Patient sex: M
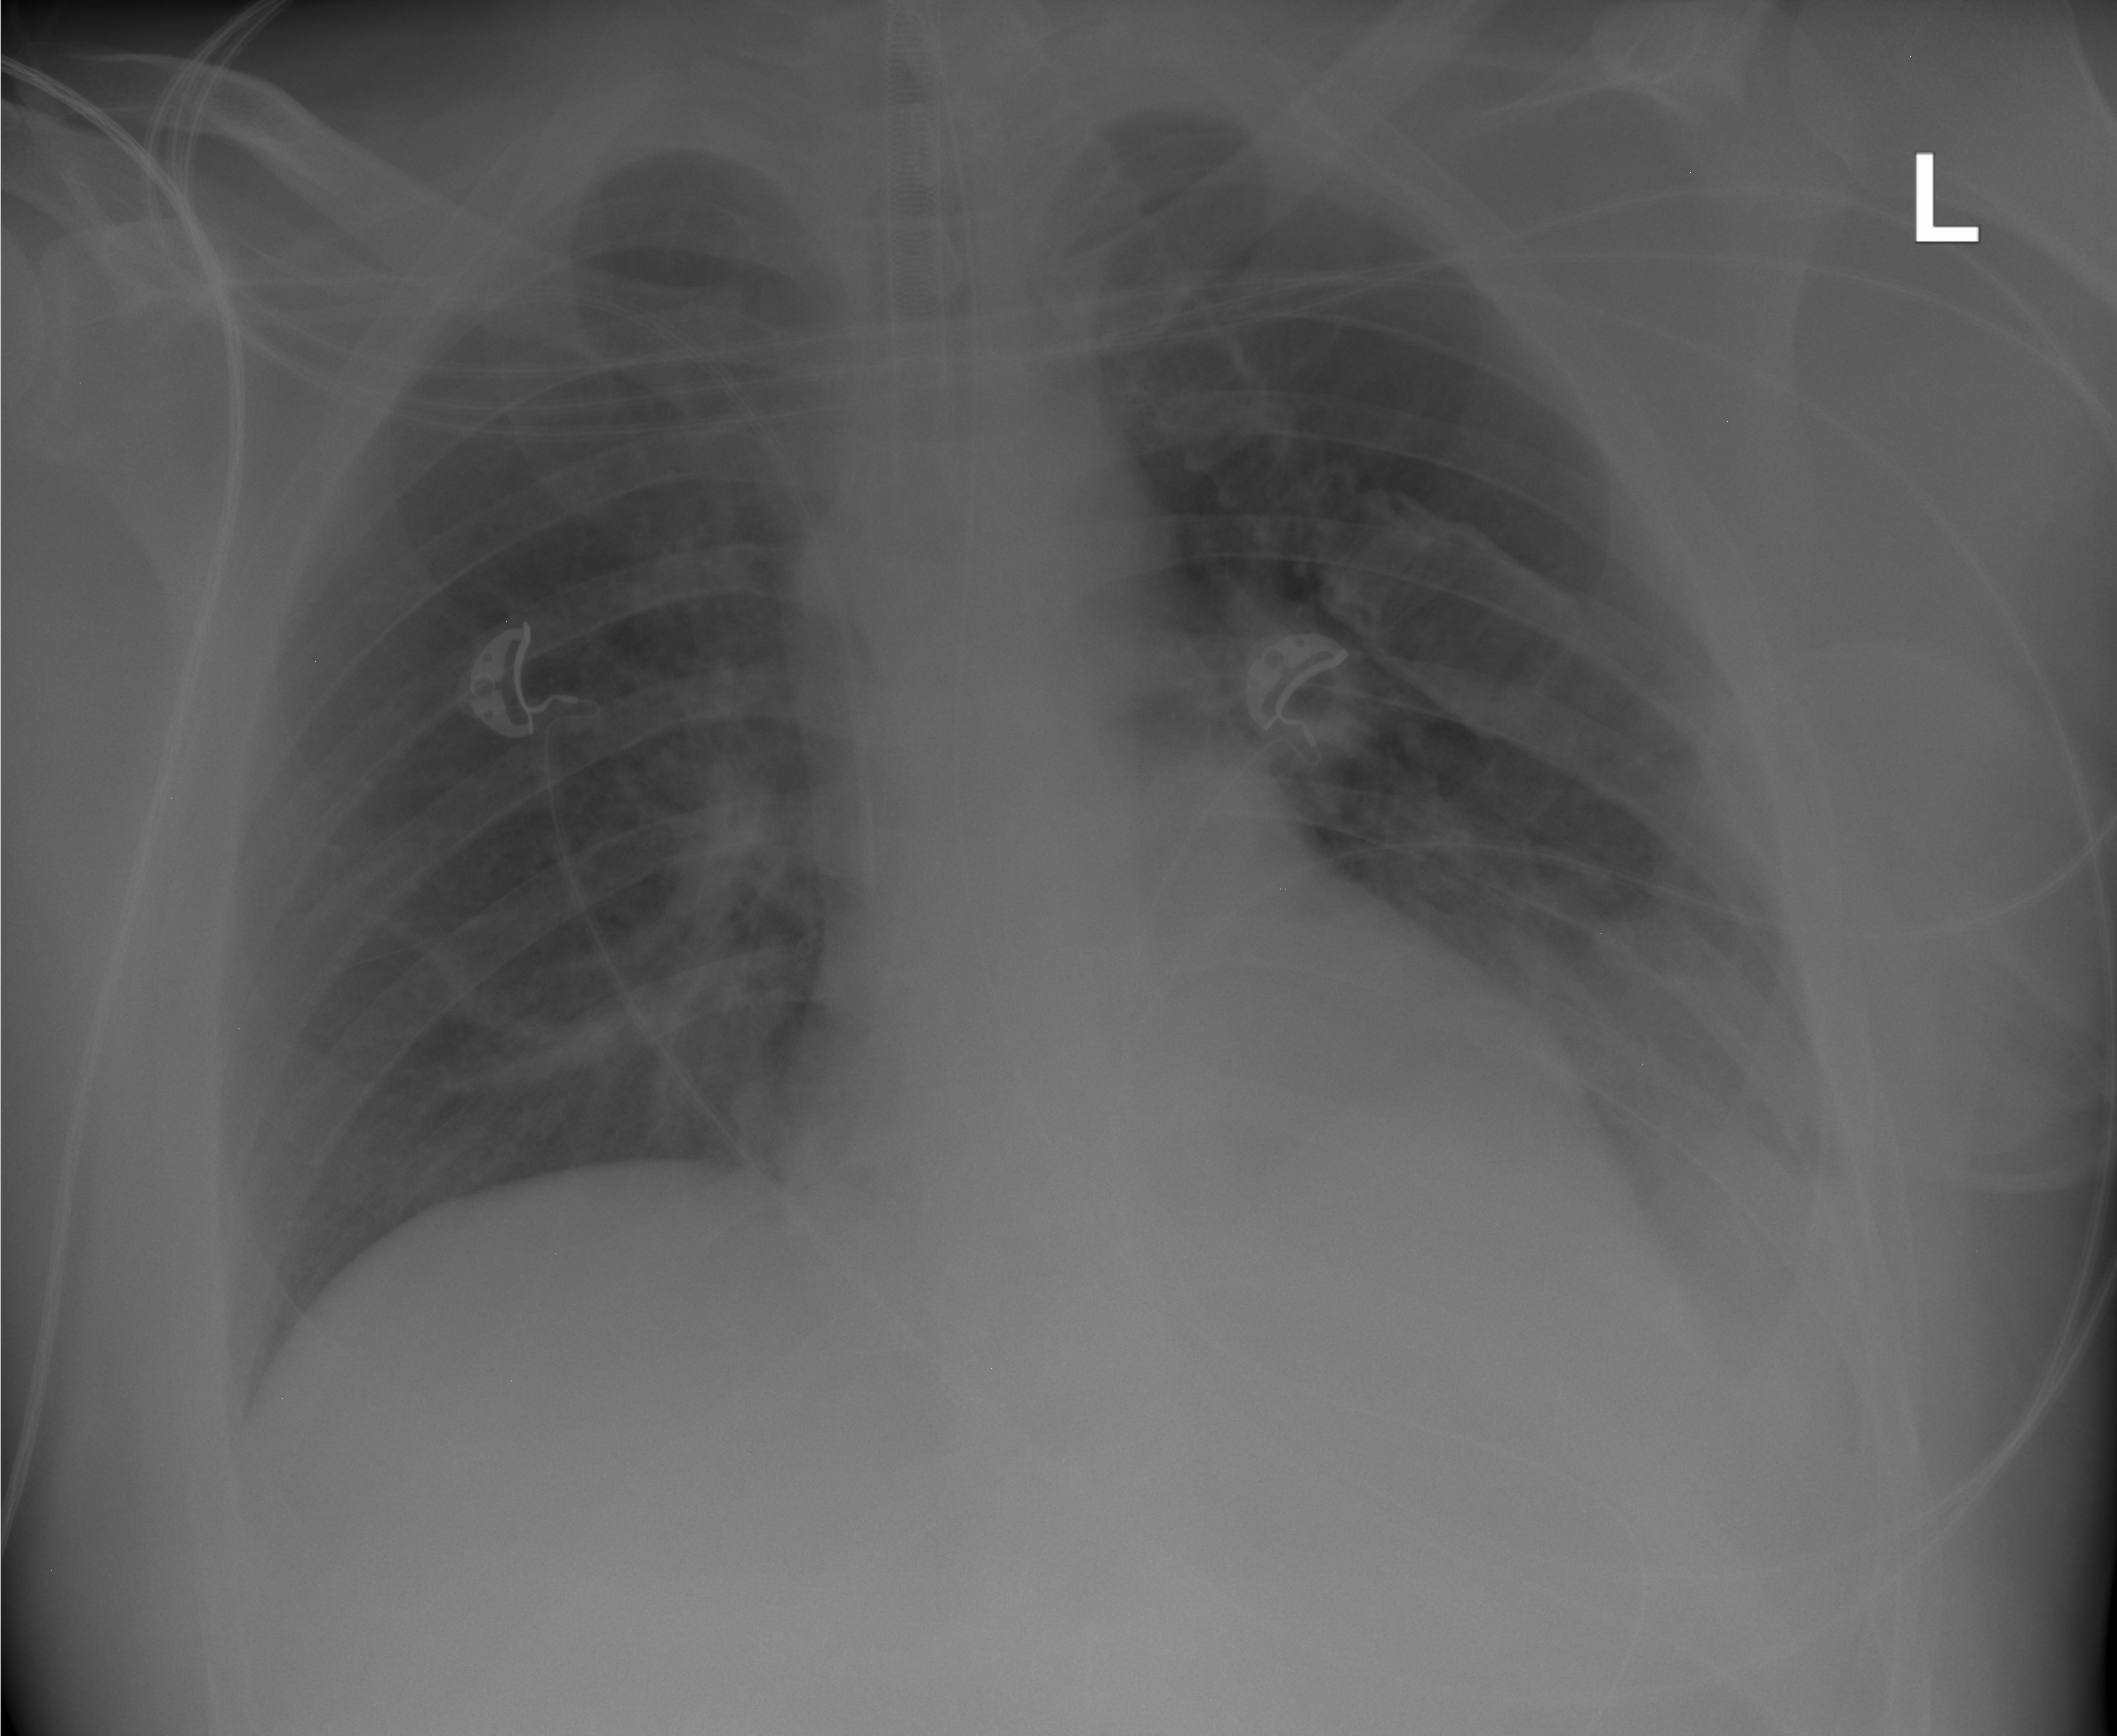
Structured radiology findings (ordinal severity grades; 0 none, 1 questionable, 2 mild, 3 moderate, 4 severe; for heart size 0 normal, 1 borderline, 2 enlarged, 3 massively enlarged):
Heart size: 1
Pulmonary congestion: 1
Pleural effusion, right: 0
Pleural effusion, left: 2
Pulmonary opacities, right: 2
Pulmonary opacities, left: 2
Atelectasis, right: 0
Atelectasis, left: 2